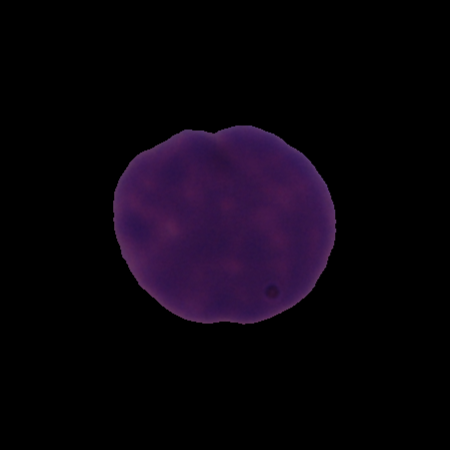
Label: cancer